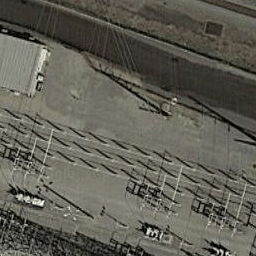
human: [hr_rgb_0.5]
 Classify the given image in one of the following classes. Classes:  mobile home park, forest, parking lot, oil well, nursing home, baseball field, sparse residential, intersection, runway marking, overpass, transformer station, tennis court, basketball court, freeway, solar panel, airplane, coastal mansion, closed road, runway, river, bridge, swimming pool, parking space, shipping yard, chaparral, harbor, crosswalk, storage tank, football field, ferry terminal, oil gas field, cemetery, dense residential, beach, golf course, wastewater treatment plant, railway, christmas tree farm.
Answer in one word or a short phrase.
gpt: transformer station